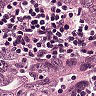
Metastatic tissue present: yes